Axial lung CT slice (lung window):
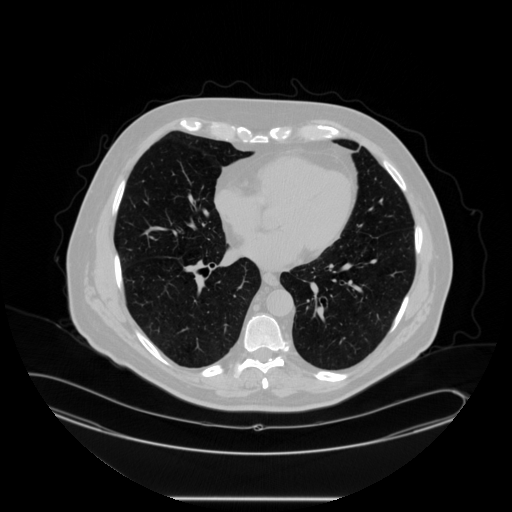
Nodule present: no